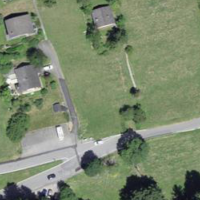
EUNIS habitat code: 44
Species observed at this site:
Sambucus racemosa